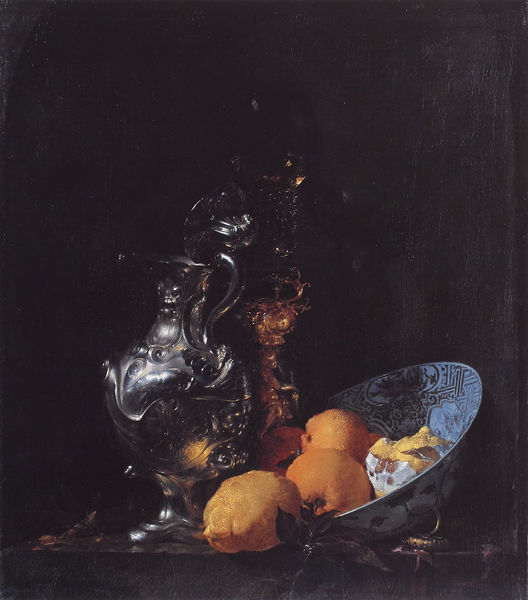
Titel: Ein Silberkrug, ein Glasständer und eine Schüssel mit Früchten
Künstler: Willem Kalf
Institution: Amsterdam, Rijksmuseum
Schlagwörter: blätter, dunkel, gemälde, schatten, wasser, gelb, glas, hell, licht, orange, schwarz, tisch, weiss, obst, malerei, muster, barock, schale, schüssel, silber, teller, spiegelung, gold, kelch, reich, blatt, renaissance, frucht, früchte, henkel, kanne, krug, schalen, stilleben, stillleben, orangen, wein, reflexe, glanz, dekor, verzierung, uhr, metall, ring, griff, vanitas, deckel, zinn, porzellan, karaffe, manierismus, reichtum, silberkrug, reflex, pokal, taschenuhr, zitrone, prozellan, raupe, zitronen, ablage, kostbar, kurg, zitronenschale, ausguss, geschält, sauer, zinnkanne, schälen, südfrüchte